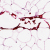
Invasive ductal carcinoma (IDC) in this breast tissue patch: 0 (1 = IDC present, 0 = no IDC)